Aerial crown-view tile of a tropical tree (Barro Colorado Island, Panama), acquired 20250512:
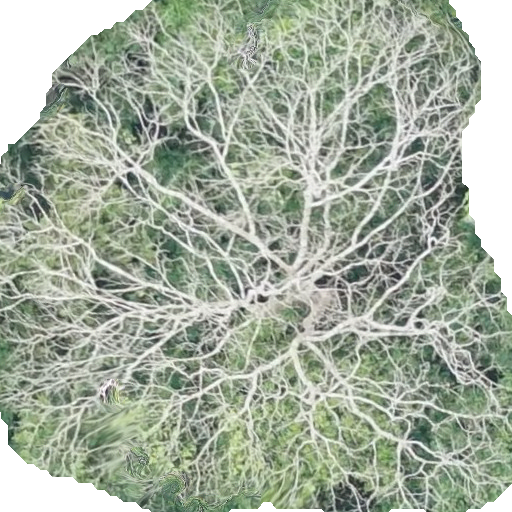
Species: Dipteryx oleifera
GBIF accepted scientific name: Dipteryx oleifera
Crown area: 364.711 m²